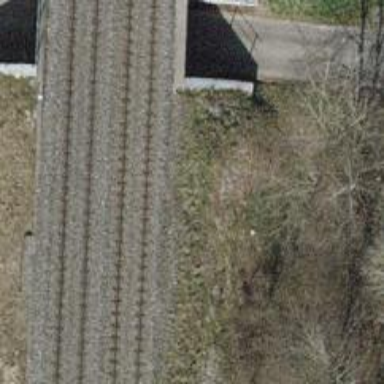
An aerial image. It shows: Bridge over railway with electrified contact lines.